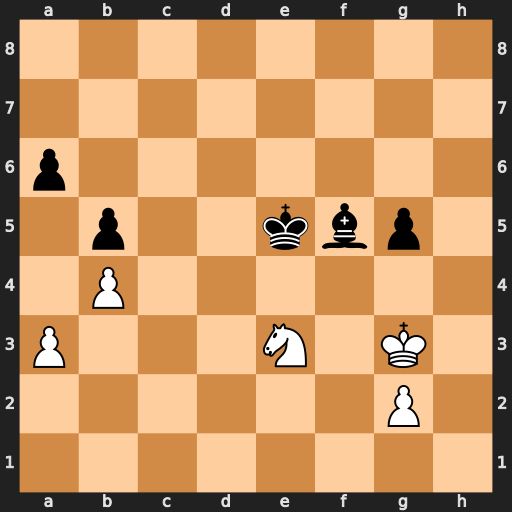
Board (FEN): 8/8/p7/1p2kbp1/1P6/P3N1K1/6P1/8
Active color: w
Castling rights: -
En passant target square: -
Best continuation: Nxf5 Kxf5 Kf3 g4+ Ke3 Ke5 g3